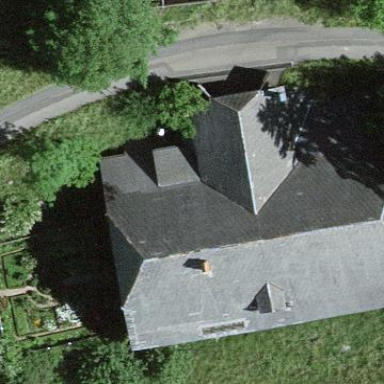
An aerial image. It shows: Farm building.